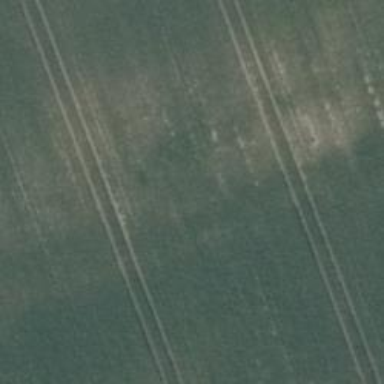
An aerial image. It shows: Abandoned railway.